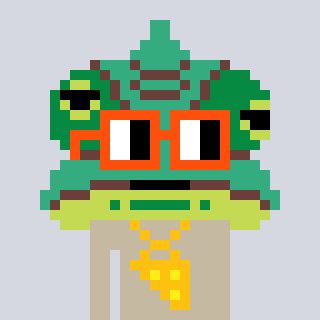
a pixel art character with square orange glasses, a chameleon-shaped head and a bege-colored body on a cool background